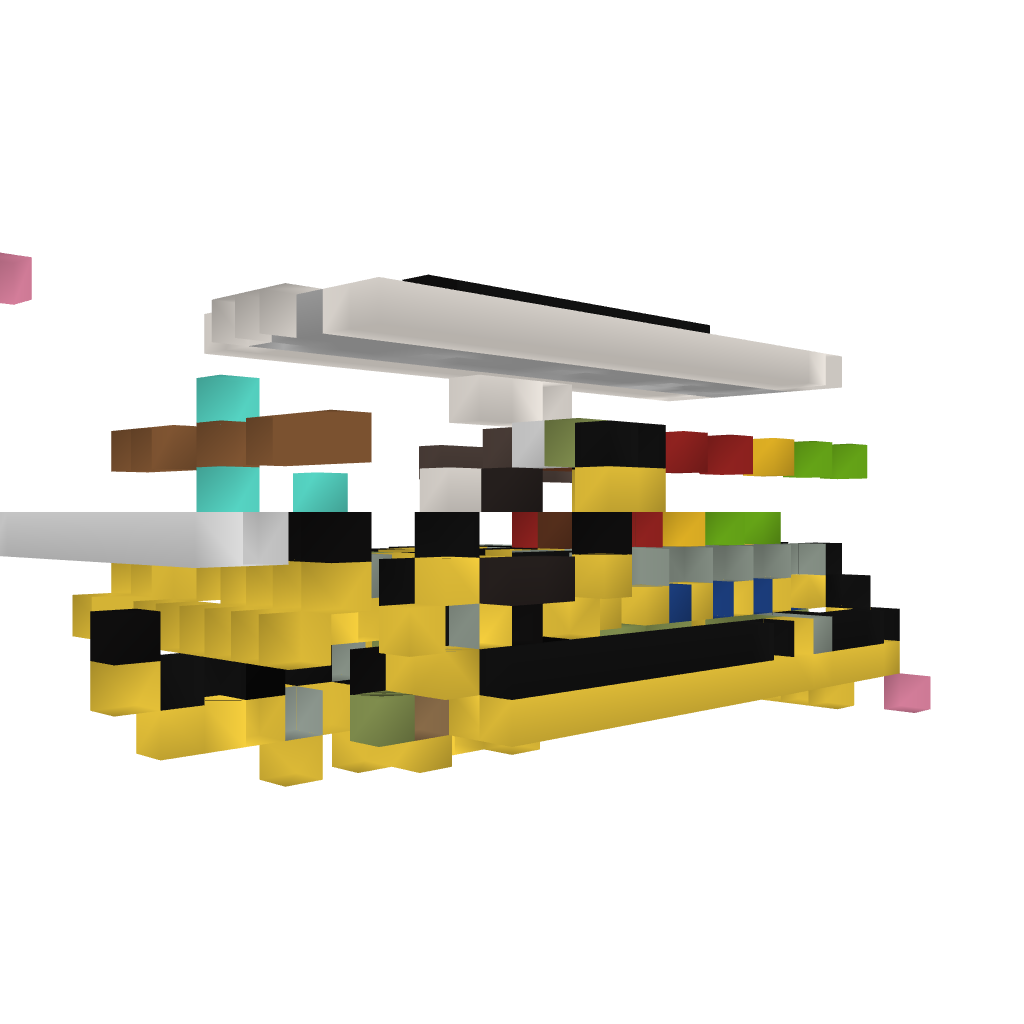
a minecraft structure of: Casino Machine 03